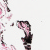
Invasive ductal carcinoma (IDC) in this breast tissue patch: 0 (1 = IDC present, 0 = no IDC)